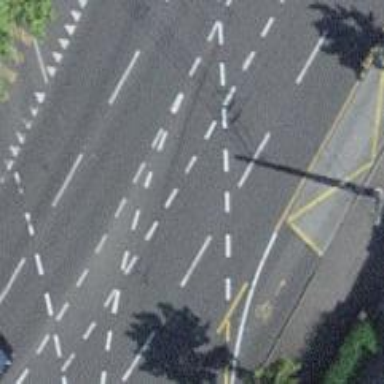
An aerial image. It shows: Road with traffic signals.